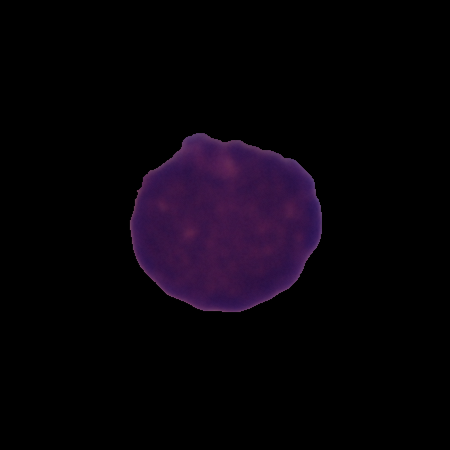
Label: cancer